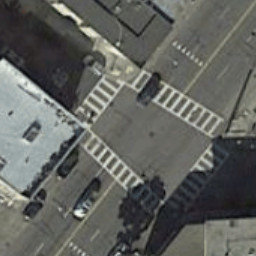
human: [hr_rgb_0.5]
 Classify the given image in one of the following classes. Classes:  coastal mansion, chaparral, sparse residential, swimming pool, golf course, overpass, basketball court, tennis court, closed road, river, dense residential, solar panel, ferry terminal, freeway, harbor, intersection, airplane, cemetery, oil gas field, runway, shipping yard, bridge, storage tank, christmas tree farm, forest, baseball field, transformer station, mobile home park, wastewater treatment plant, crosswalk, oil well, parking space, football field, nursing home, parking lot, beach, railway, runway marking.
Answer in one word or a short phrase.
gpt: crosswalk